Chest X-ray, AP view. Patient: 50 years old, sex F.
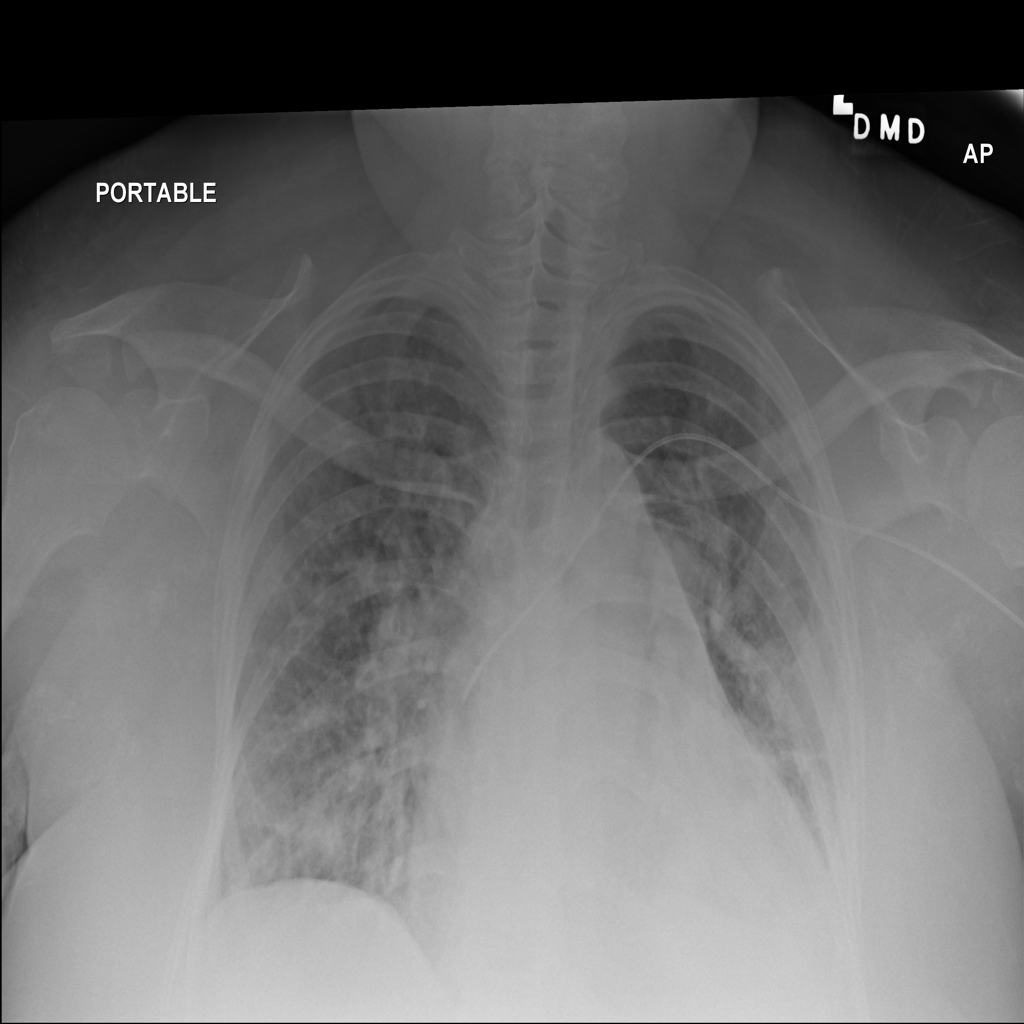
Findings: No Finding